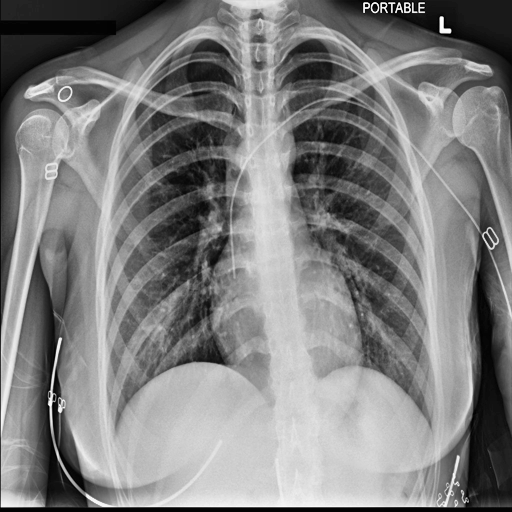
Finding: NORMAL